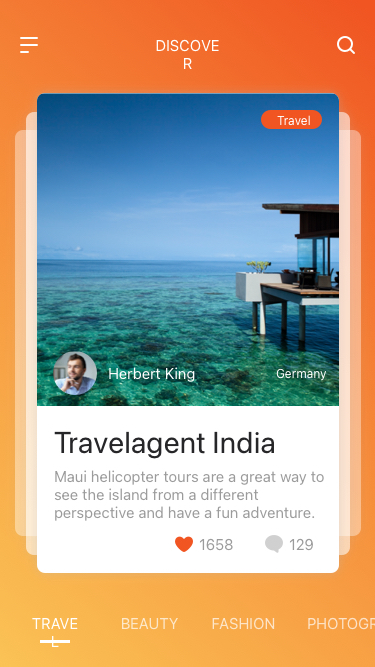
Text in this UI design:
Travel
1658
129
Maui helicopter tours are a great way to see the island from a different perspective and have a fun adventure.

 If you have never been on a helicopter before, this is a great place to do it. You will see all the beauty that Maui has to offer and can have a great time for the entire family. Tours are not too expensive and last from forty five minutes to over an hour. You can see places that are typically inaccessible with Maui helicopter tours. Places that are not available by foot or vehicle can be seen by air. Breathtaking sights await those who are up for some fun Maui helicopter tours. If you will be staying on the island for a considerable amount of time, you may want to think about doing multiple Maui helicopter tours. There are multiple destinations and you can see all the island has to offer.

East Maui helicopter tours will give you a view of the ten thousand foot volcano, Haleakala or House of the sun. This volcano is dormant and last erupted in 1790. You will be able to see the crater of the volcano and the dry, arid earth surrounding the south side of the volcano’s slop with Maui helicopter tours. The view of this is truly breathtaking and is a sight not to be missed. It is also highly educational with a chance to see a dormant volcano up close, something that can not be seen every day. On the northern and southern sides of the volcano, you will see an incredible different view however. These sides are lush and green and you will be able to see some beautiful waterfalls and gorgeous brush. Tropical rainforests abound on this side of the island and it is something that is not easily accessible by any other means than by air. Maui helicopter tours will allow you to see all of these sights. Make sure to take a camera or video with you when going on Maui helicopter tours to capture the beauty of the scenery and to show friends and family at home all the wonderful things you saw while on vacation.

West Maui helicopter tours have a slightly different view than what you will see in the east. The smaller of the two volcanoes on the island is on this side. Unlike the east volcano, this one is no dormant but extinct with millions of years of erosion cutting deep valleys and into the mountains. The rainfall is high in this are and it results in many waterfalls that cascade over the steep ridges. This area is entirely uninhabited and pure. There is no way to reach this destination except by air so if you want to see this breathtaking view, Maui helicopter tours are the way to go. It is said that this area of Maui is one of the most beautiful natural landscapes in the world and should be missed if you have the opportunity to take Maui helicopter tours to this part of the island. Since it is only accessible by air, this is the only way you will be able to see it.

Molokai Maui helicopter tours will take you to a different island but one that is only nine miles away and easily accessible by air. This island has a very small population with a different culture and scenery. The entire coast of the northeast is lined with cliffs and remote beaches. They are completely inaccessible by any other means of transportation than air. People who live on the island have never even seen this remarkable scenery unless they have taken Maui helicopter tours to view it. When the weather has been rainy and there is a lot of rainfall for he season you will see many astounding waterfalls. The cliffs in this region are among the highest in the world and to see water cascading from the high peaks is simply breathtaking. The short jaunt from Maui with Maui helicopter tours is well worth seeing the beauty of this natural environment.

Maui helicopter tours are a great way to tour those places that can not be reached on foot or by car. The tours last approximately one hour and range from approximately one hundred eight five dollars to two hundred forty dollars person. For many, this is a once in a lifetime opportunity to see natural scenery that will not be available again. Taking cameras and videos to capture the moments will also allow you to relive the tour again and again as you reminisce throughout the years.
Travelagent India
Herbert King
Germany
Travel
Beauty
Fashion
Photography